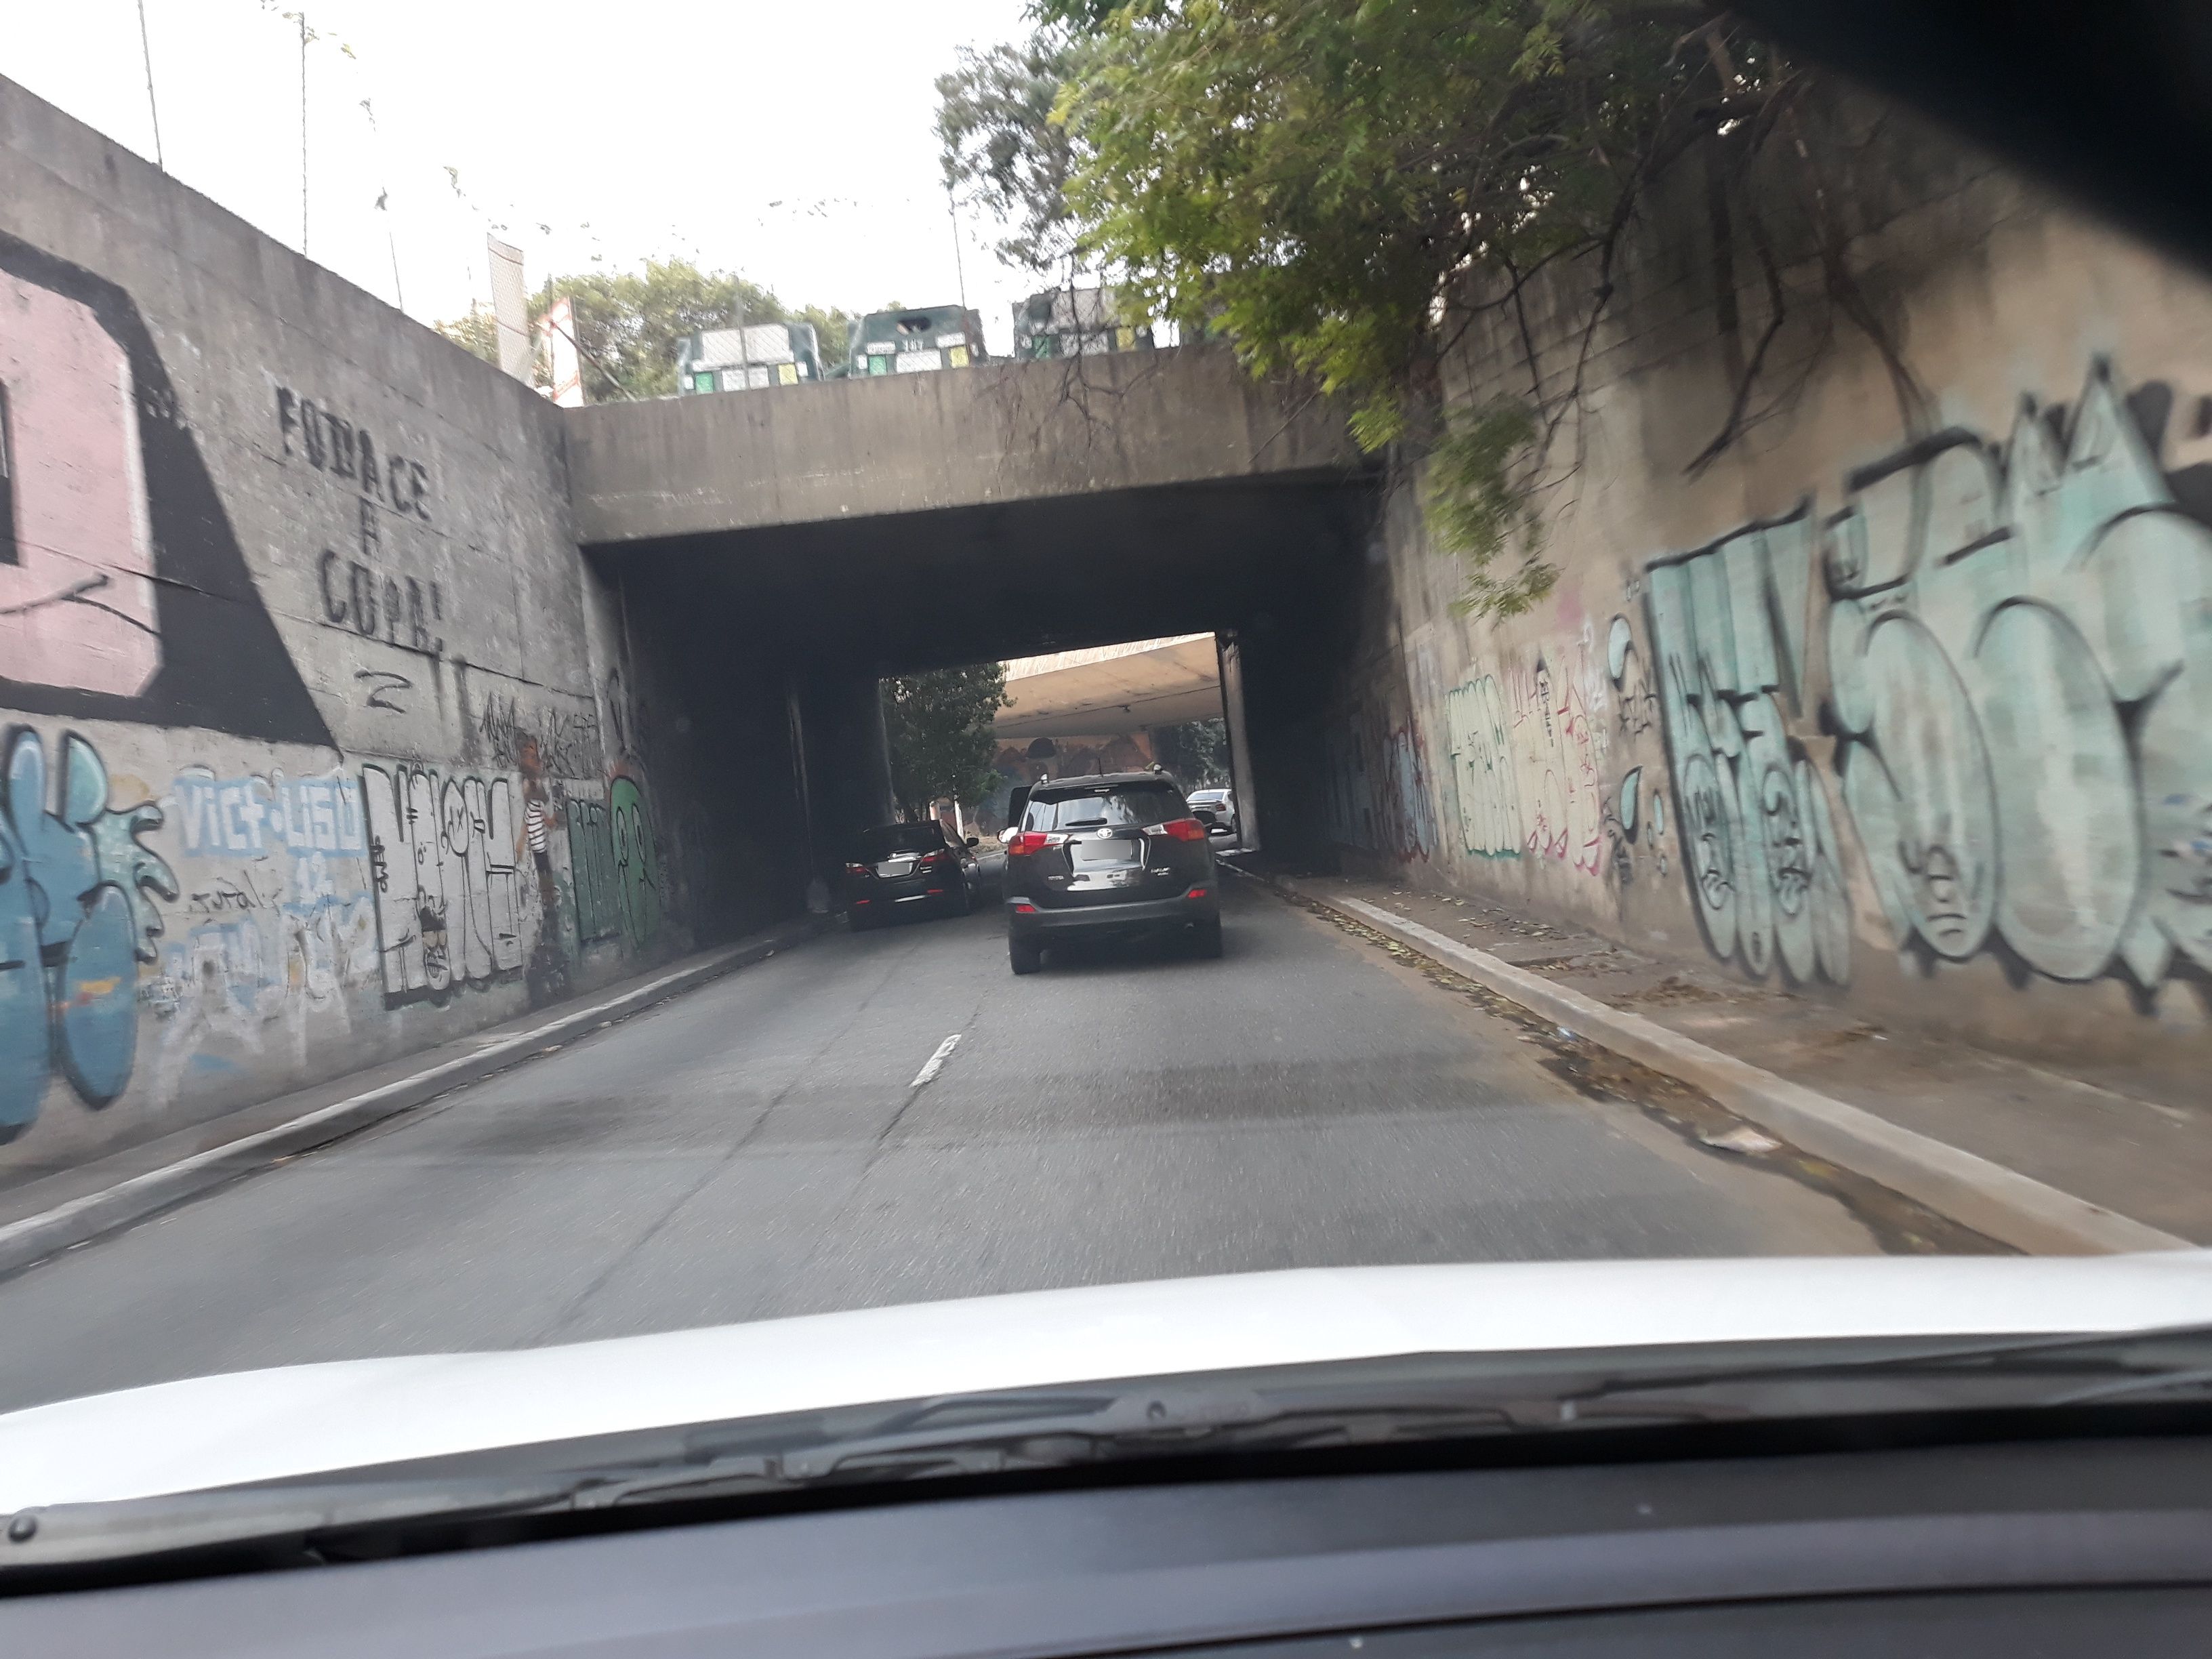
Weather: clear
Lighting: day
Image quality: good
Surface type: driving surface
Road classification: trunk_link
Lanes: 2
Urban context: urban centre
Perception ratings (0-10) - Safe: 0.49, Lively: 1.96, Beautiful: 1.31, Boring: 5.15, Depressing: 7.67, Wealthy: 0.87